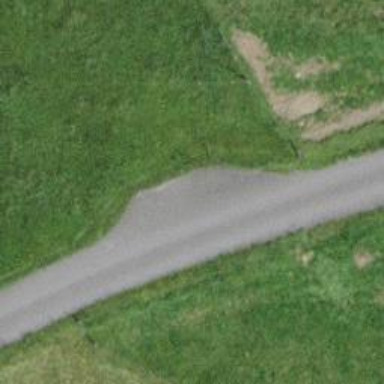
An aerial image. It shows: Passing place on the road.